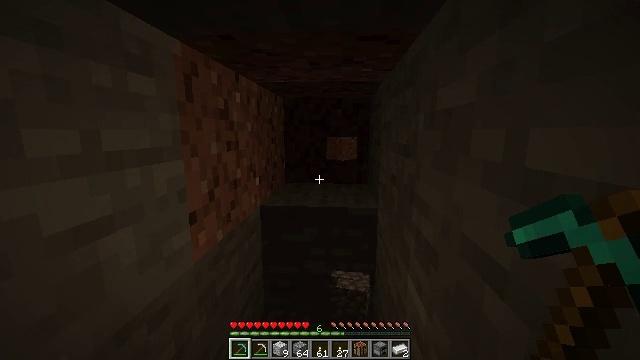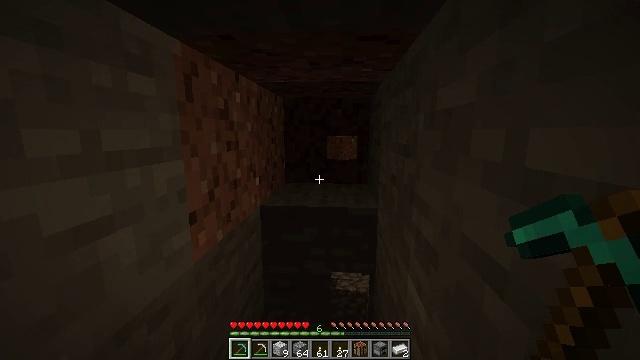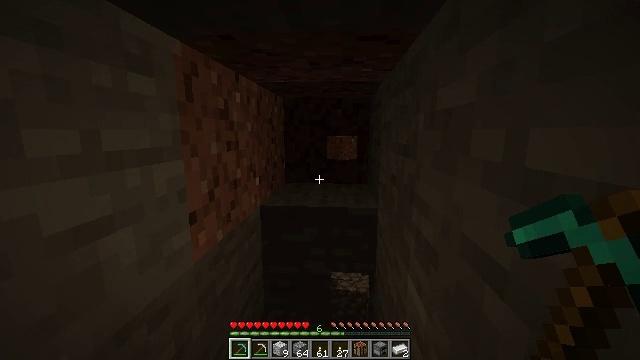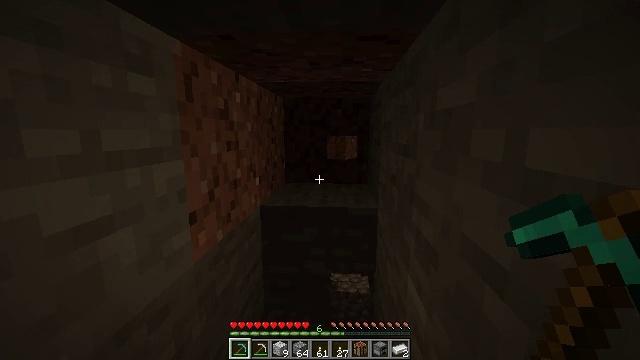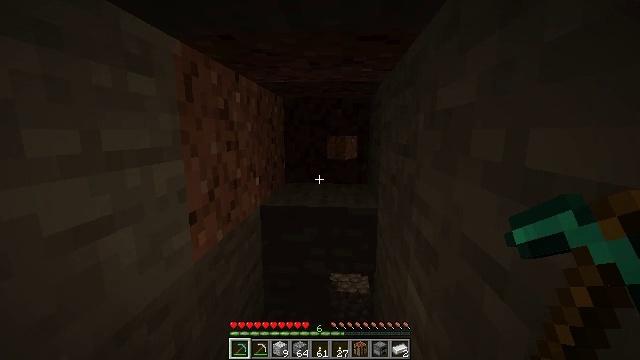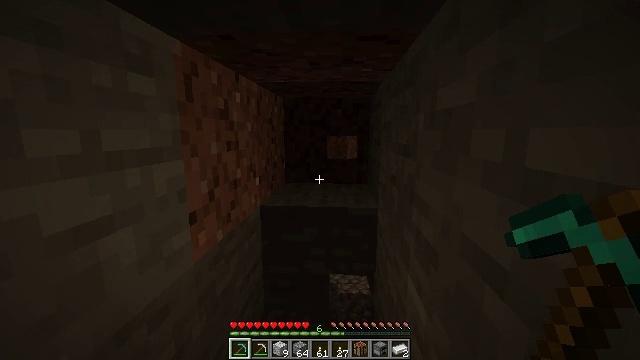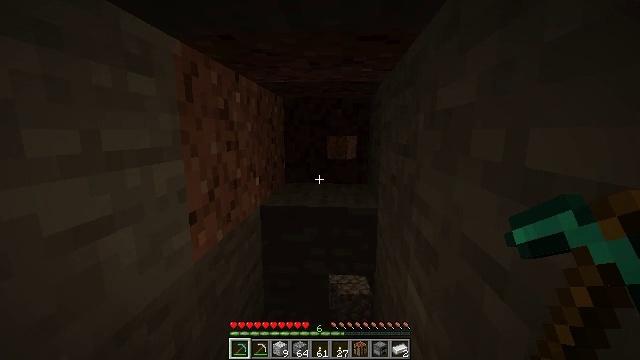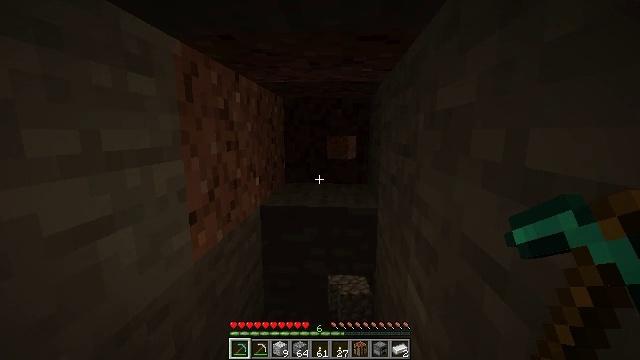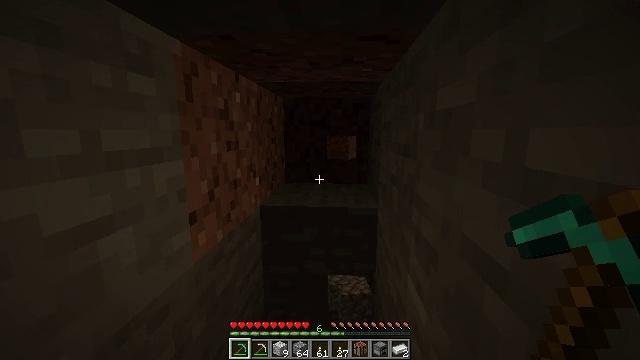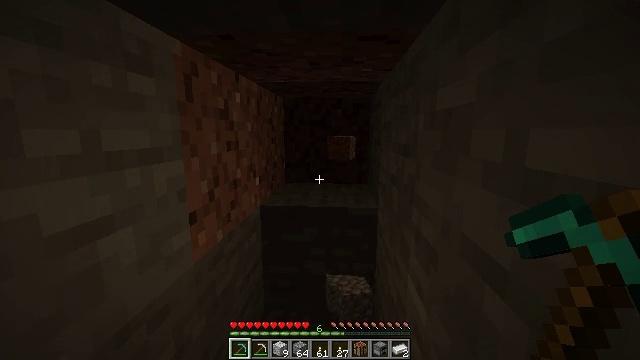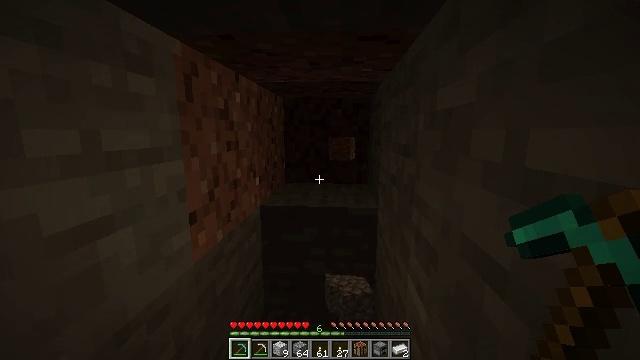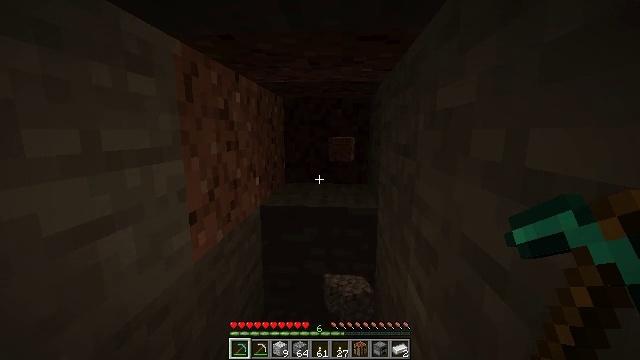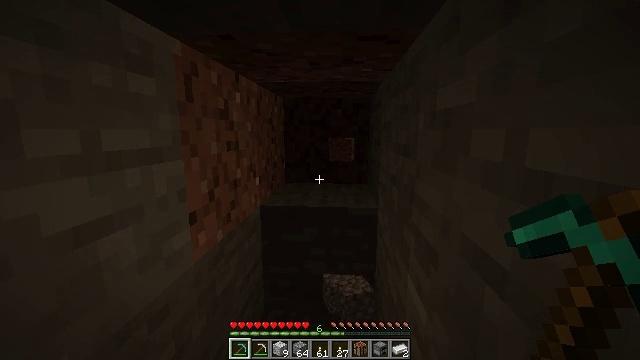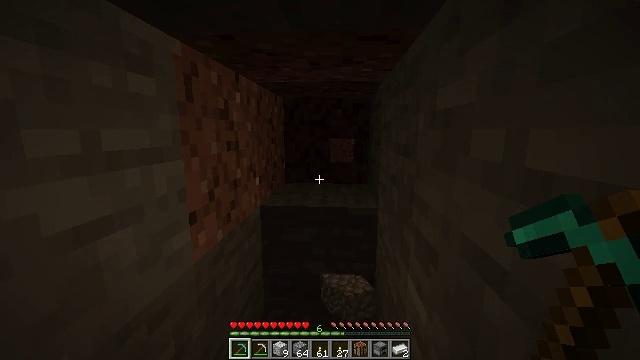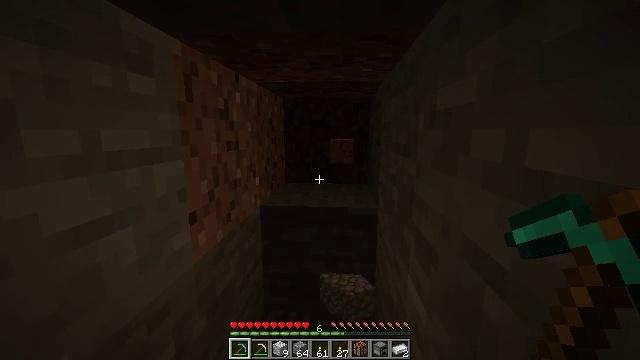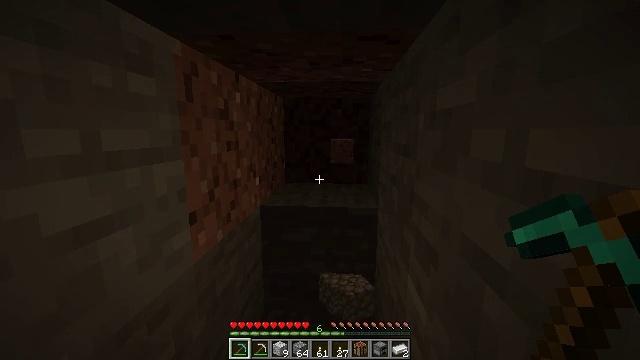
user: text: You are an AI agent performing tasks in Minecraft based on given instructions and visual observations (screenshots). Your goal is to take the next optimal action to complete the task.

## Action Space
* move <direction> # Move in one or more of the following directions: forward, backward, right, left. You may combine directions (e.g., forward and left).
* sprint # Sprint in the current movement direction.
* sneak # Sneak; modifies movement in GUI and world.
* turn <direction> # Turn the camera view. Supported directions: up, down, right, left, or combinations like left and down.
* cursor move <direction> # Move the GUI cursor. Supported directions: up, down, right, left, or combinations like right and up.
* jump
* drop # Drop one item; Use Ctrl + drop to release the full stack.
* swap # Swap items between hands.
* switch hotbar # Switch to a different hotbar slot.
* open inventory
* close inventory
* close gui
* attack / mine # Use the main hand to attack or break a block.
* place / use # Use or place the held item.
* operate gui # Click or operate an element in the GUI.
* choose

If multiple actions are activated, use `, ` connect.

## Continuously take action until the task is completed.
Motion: motion action
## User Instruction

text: Attack the ground to harvest granite.
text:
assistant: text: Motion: no_op
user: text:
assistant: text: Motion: no_op
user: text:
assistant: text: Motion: no_op
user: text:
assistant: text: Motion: no_op
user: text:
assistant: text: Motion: no_op
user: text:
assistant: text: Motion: no_op
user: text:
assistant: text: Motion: no_op
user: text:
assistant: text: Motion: no_op
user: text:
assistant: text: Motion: no_op
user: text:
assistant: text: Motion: no_op
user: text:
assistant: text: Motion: no_op
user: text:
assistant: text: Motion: no_op
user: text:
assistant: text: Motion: no_op
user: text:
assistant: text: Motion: no_op
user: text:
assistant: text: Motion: no_op
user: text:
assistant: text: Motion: no_op
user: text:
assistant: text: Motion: no_op
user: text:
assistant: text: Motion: no_op
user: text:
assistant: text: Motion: no_op
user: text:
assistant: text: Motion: no_op
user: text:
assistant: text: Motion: no_op
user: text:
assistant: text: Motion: no_op
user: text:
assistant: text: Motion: no_op
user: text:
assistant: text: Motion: no_op
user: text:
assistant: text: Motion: no_op
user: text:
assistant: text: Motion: no_op
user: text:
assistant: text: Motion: no_op
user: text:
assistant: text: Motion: no_op
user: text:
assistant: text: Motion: no_op
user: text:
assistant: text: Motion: no_op